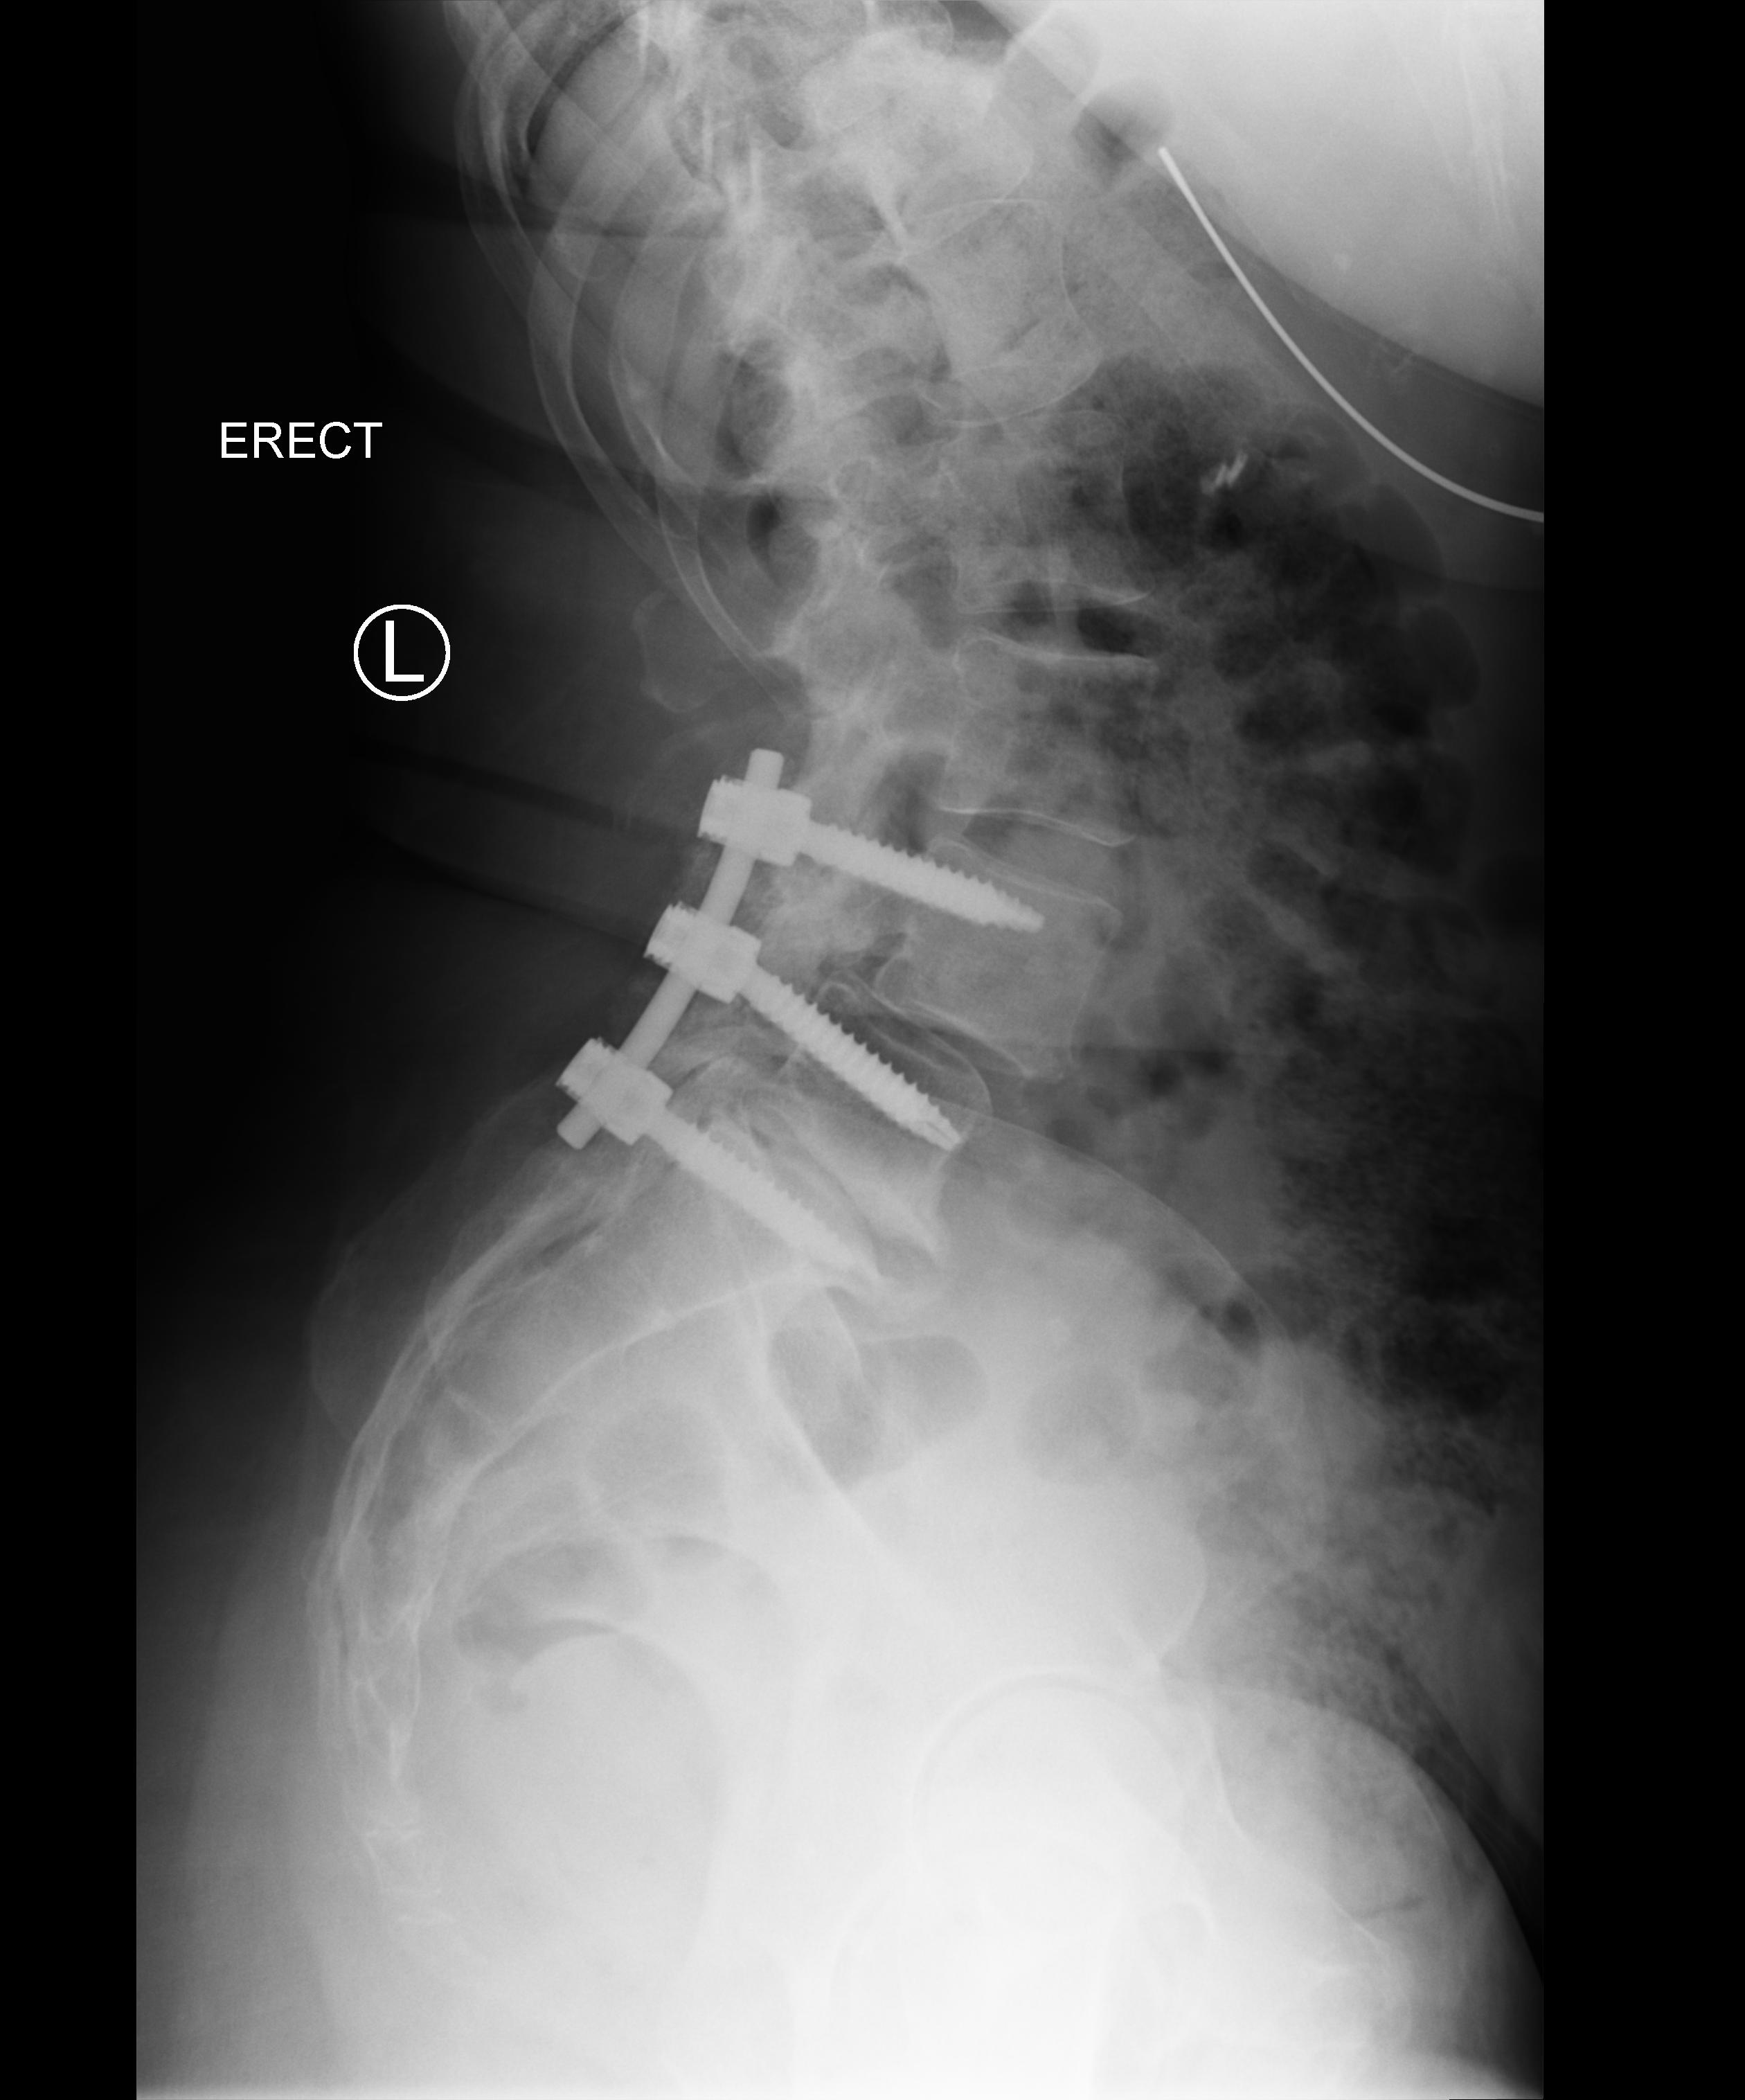
View: LATERAL
Implant manufacturer: orthofix firebird